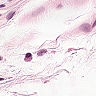
Metastatic tissue present: no